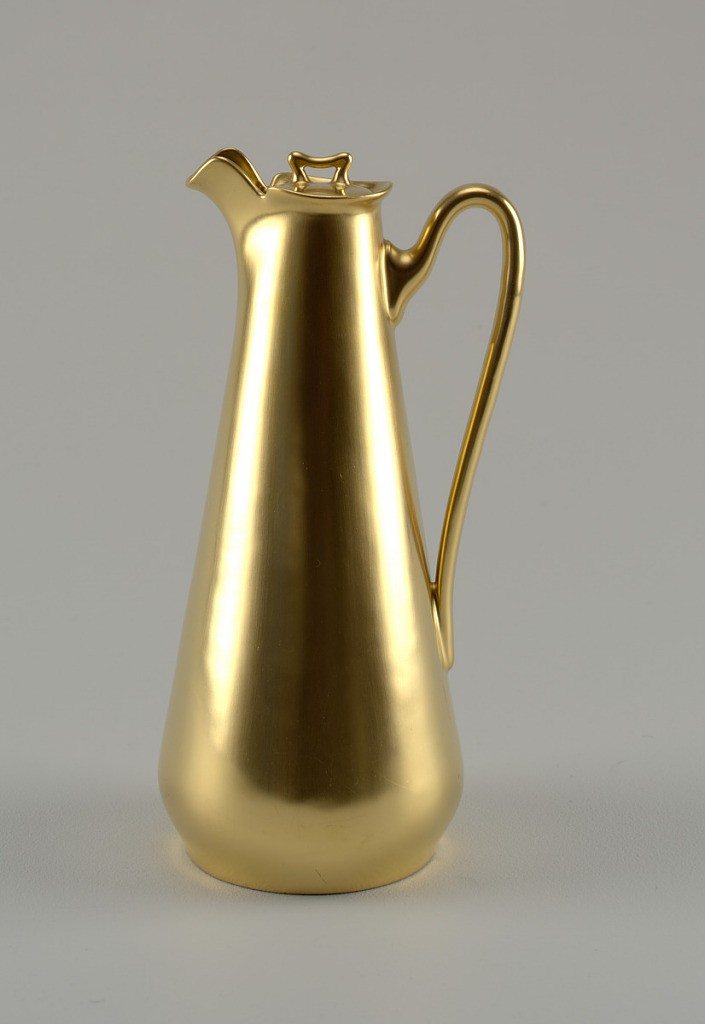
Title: Healey Gold
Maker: Chryso-Ceramics, American, 1892 - 1920
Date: ca. 1893
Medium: Molded and gilt porcelain
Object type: Chocolate pot and lid
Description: elongated tall tapered cylindrical form with loop handle and squared short spout, the lid with barbell like handle